Question: I can't make Visual Studio 2010 SP1 step into any .NET Framework class, I've found many guides in internet, but none of them work...

Here's the what output window says:
'''
Step into: Stepping over method without symbols 'System.Collections.Generic.SortedSet<Shared.Optimization.Solution<GaTest.CurveFitSimplex,double>>.Remove'
'''
Here is whole Output window contents:
'''
'GaTest.vshost.exe' (Managed (v4.0.30319)): Loaded 'C:\Windows\Microsoft.Net\assembly\GAC_32\mscorlib\v4.0_4.0.0.0__b77a5c561934e089\mscorlib.dll', Symbols loaded.
'GaTest.vshost.exe' (Managed (v4.0.30319)): Loaded 'C:\Windows\assembly\GAC_MSIL\Microsoft.VisualStudio.HostingProcess.Utilities\10.0.0.0__b03f5f7f11d50a3a\Microsoft.VisualStudio.HostingProcess.Utilities.dll', Symbols loaded.
'GaTest.vshost.exe' (Managed (v4.0.30319)): Loaded 'C:\Windows\Microsoft.Net\assembly\GAC_MSIL\System.Windows.Forms\v4.0_4.0.0.0__b77a5c561934e089\System.Windows.Forms.dll', Symbols loaded.
'GaTest.vshost.exe' (Managed (v4.0.30319)): Loaded 'C:\Windows\Microsoft.Net\assembly\GAC_MSIL\System.Drawing\v4.0_4.0.0.0__b03f5f7f11d50a3a\System.Drawing.dll', Symbols loaded.
'GaTest.vshost.exe' (Managed (v4.0.30319)): Loaded 'C:\Windows\Microsoft.Net\assembly\GAC_MSIL\System\v4.0_4.0.0.0__b77a5c561934e089\System.dll', Symbols loaded.
'GaTest.vshost.exe' (Managed (v4.0.30319)): Loaded 'C:\Windows\assembly\GAC_MSIL\Microsoft.VisualStudio.HostingProcess.Utilities.Sync\10.0.0.0__b03f5f7f11d50a3a\Microsoft.VisualStudio.HostingProcess.Utilities.Sync.dll', Symbols loaded.
'GaTest.vshost.exe' (Managed (v4.0.30319)): Loaded 'C:\Windows\assembly\GAC_MSIL\Microsoft.VisualStudio.Debugger.Runtime\10.0.0.0__b03f5f7f11d50a3a\Microsoft.VisualStudio.Debugger.Runtime.dll', Symbols loaded.
'GaTest.vshost.exe' (Managed (v4.0.30319)): Loaded 'C:\Users\Lu4\documents\visual studio 2010\Projects\Estimator\GaTest\bin\Debug\GaTest.vshost.exe', Symbols loaded.
'GaTest.vshost.exe' (Managed (v4.0.30319)): Loaded 'C:\Windows\Microsoft.Net\assembly\GAC_MSIL\System.Core\v4.0_4.0.0.0__b77a5c561934e089\System.Core.dll', Symbols loaded.
'GaTest.vshost.exe' (Managed (v4.0.30319)): Loaded 'C:\Windows\Microsoft.Net\assembly\GAC_MSIL\System.Xml.Linq\v4.0_4.0.0.0__b77a5c561934e089\System.Xml.Linq.dll', Symbols loaded.
'GaTest.vshost.exe' (Managed (v4.0.30319)): Loaded 'C:\Windows\Microsoft.Net\assembly\GAC_MSIL\System.Data.DataSetExtensions\v4.0_4.0.0.0__b77a5c561934e089\System.Data.DataSetExtensions.dll', Symbols loaded.
'GaTest.vshost.exe' (Managed (v4.0.30319)): Loaded 'C:\Windows\Microsoft.Net\assembly\GAC_MSIL\Microsoft.CSharp\v4.0_4.0.0.0__b03f5f7f11d50a3a\Microsoft.CSharp.dll', Symbols loaded.
'GaTest.vshost.exe' (Managed (v4.0.30319)): Loaded 'C:\Windows\Microsoft.Net\assembly\GAC_32\System.Data\v4.0_4.0.0.0__b77a5c561934e089\System.Data.dll', Symbols loaded.
'GaTest.vshost.exe' (Managed (v4.0.30319)): Loaded 'C:\Windows\Microsoft.Net\assembly\GAC_MSIL\System.Xml\v4.0_4.0.0.0__b77a5c561934e089\System.Xml.dll', Symbols loaded.
The thread 'vshost.NotifyLoad' (0x1444) has exited with code 0 (0x0).
The thread '<No Name>' (0x3d8) has exited with code 0 (0x0).
The thread '<No Name>' (0x10a8) has exited with code 0 (0x0).
The thread 'vshost.LoadReference' (0xc40) has exited with code 0 (0x0).
'GaTest.vshost.exe' (Managed (v4.0.30319)): Loaded 'C:\Users\Lu4\documents\visual studio 2010\Projects\Estimator\GaTest\bin\Debug\GaTest.exe', Symbols loaded.
'GaTest.vshost.exe' (Managed (v4.0.30319)): Loaded 'C:\Users\Lu4\documents\visual studio 2010\Projects\Estimator\GaTest\bin\Debug\Shared.dll', Symbols loaded.
Step into: Stepping over method without symbols 'System.Collections.Generic.SortedSet<Shared.Optimization.Solution<GaTest.CurveFitSimplex,double>>.Remove'
'GaTest.vshost.exe' (Managed (v4.0.30319)): Loaded 'C:\Windows\Microsoft.Net\assembly\GAC_MSIL\System.Configuration\v4.0_4.0.0.0__b03f5f7f11d50a3a\System.Configuration.dll', Symbols loaded.
'''
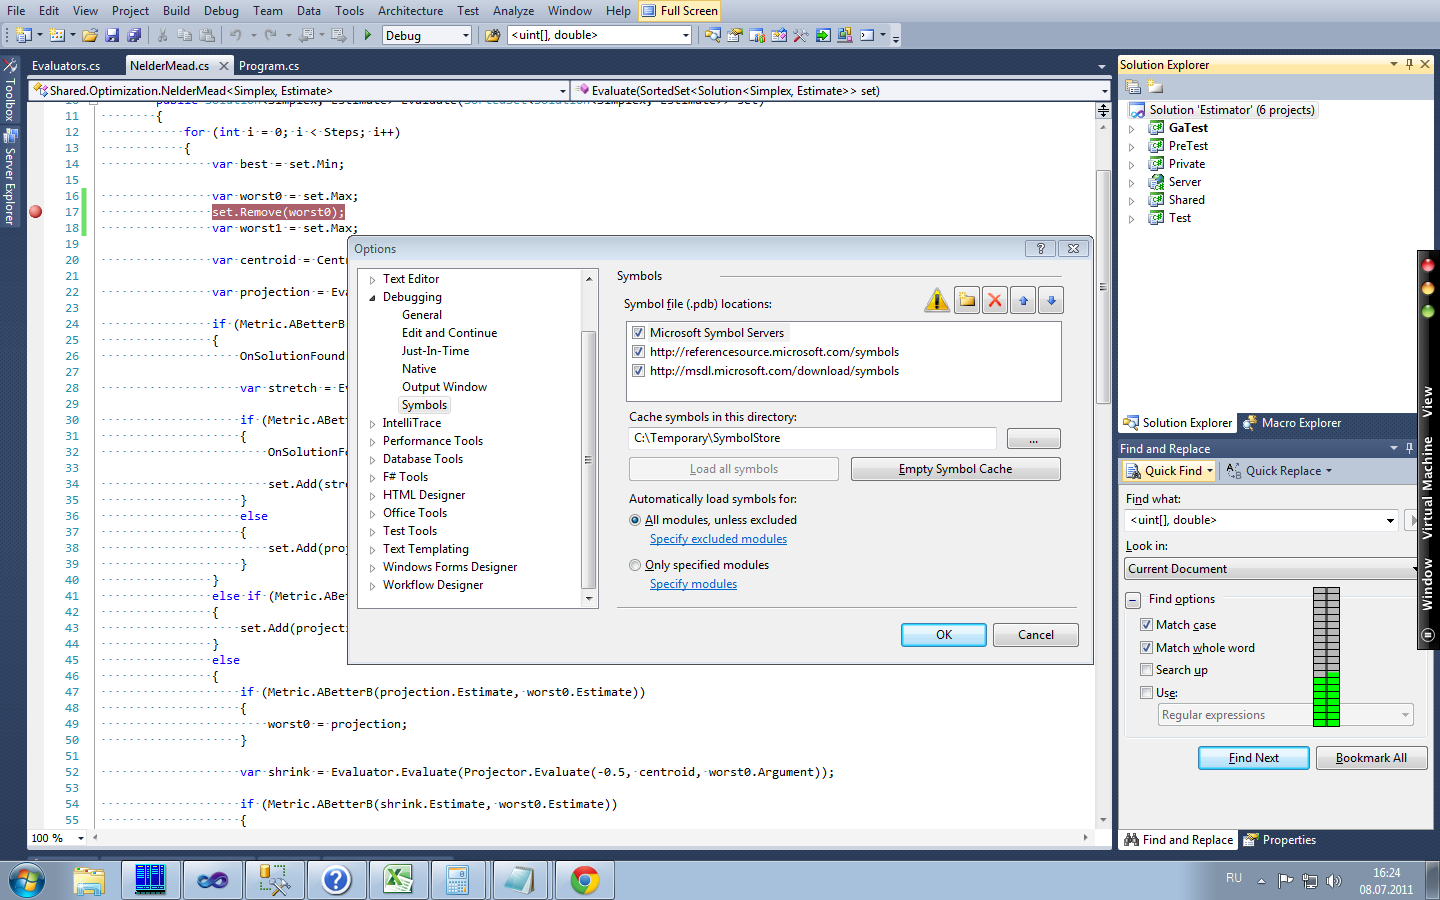
Answer: <URL> .NET Framework code. However, if you do not wish to download the whole framework and want to step into a particular assembly, a slightly easier procedure can be followed:
(these are tested in VS2015 where debugging options are slightly different from those in VS2010)
1. Ensure that you can step into other code that your own: Debug - Options - General Enabled Just My Code must be cleared Enable .NET Framework source stepping must be checked (this will trigger a download of symbols from time to time when attached to process, but may be cancelled) Step over properties and operators should be cleared Enabled source server support should be checked
2. Make sure that symbols for your assembly are loaded (e.g. System.Data.dll) Go to Debug - Windows - Modules Filter for System.Data.dll Right-click - Symbol settings - Check Microsoft Symbol Servers Right-click again - Load symbols
You may unclear Microsoft Symbol Servers, since symbols have been cached.
Now you can Step into methods of classes defined in 'System.Data.dll'.
if exceptions are enabled (thrown), many exceptions may interrupt application startup ("burried" exceptions withing the framework). This can be dealt by either unchecking particular exception types or by manually attaching (or <URL> after the application startup is done.